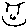
Label: smiley face